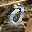
Label: 0